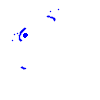
Particle: pion